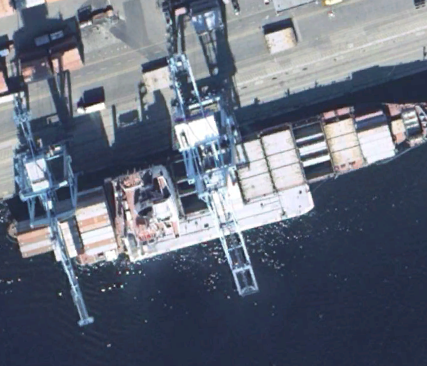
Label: Container_ship